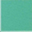
Piece: xx